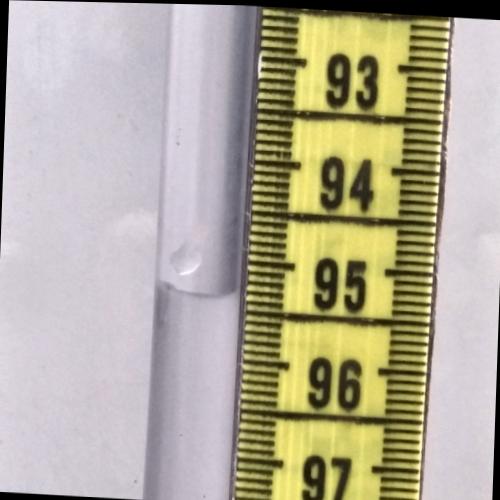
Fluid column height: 95.4 cm